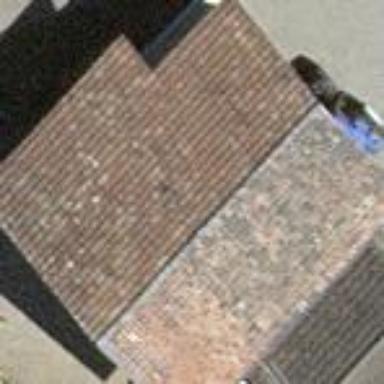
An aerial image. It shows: Rural barn.